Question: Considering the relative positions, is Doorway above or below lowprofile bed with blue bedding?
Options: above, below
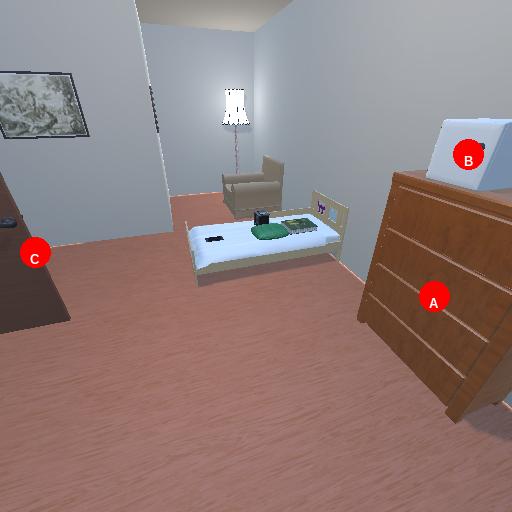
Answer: above